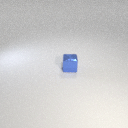
small blue metal cube